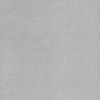
Label: dusty